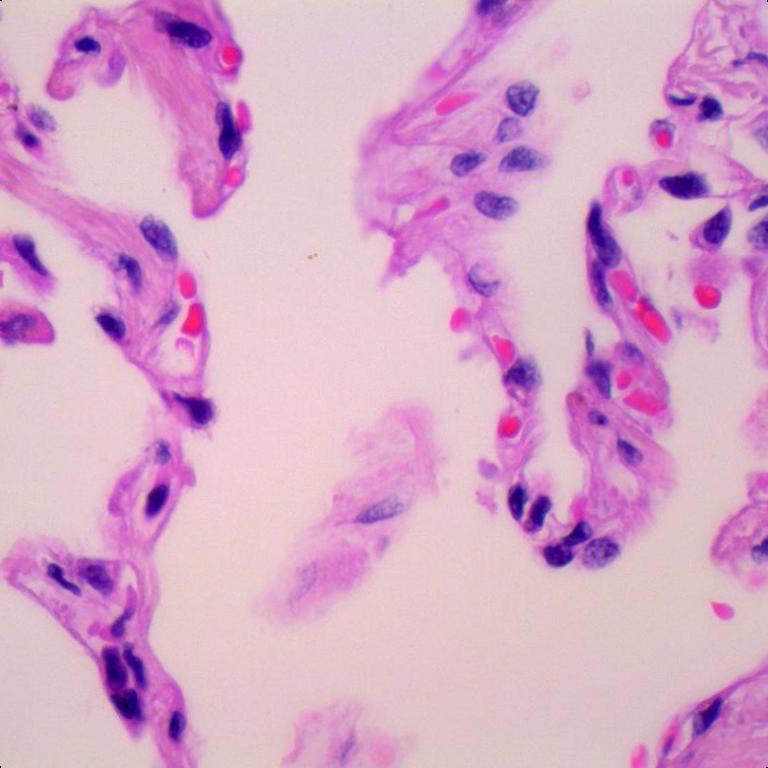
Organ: lung
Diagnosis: benign